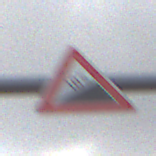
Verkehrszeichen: Steigung10
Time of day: Midday
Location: Outdoor (Nature)
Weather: PartlyCloudy
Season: NotSpecified
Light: Natural